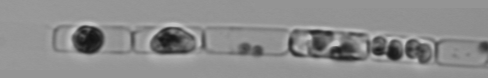
Label: Guinardia_delicatula_TAG_internal_parasite